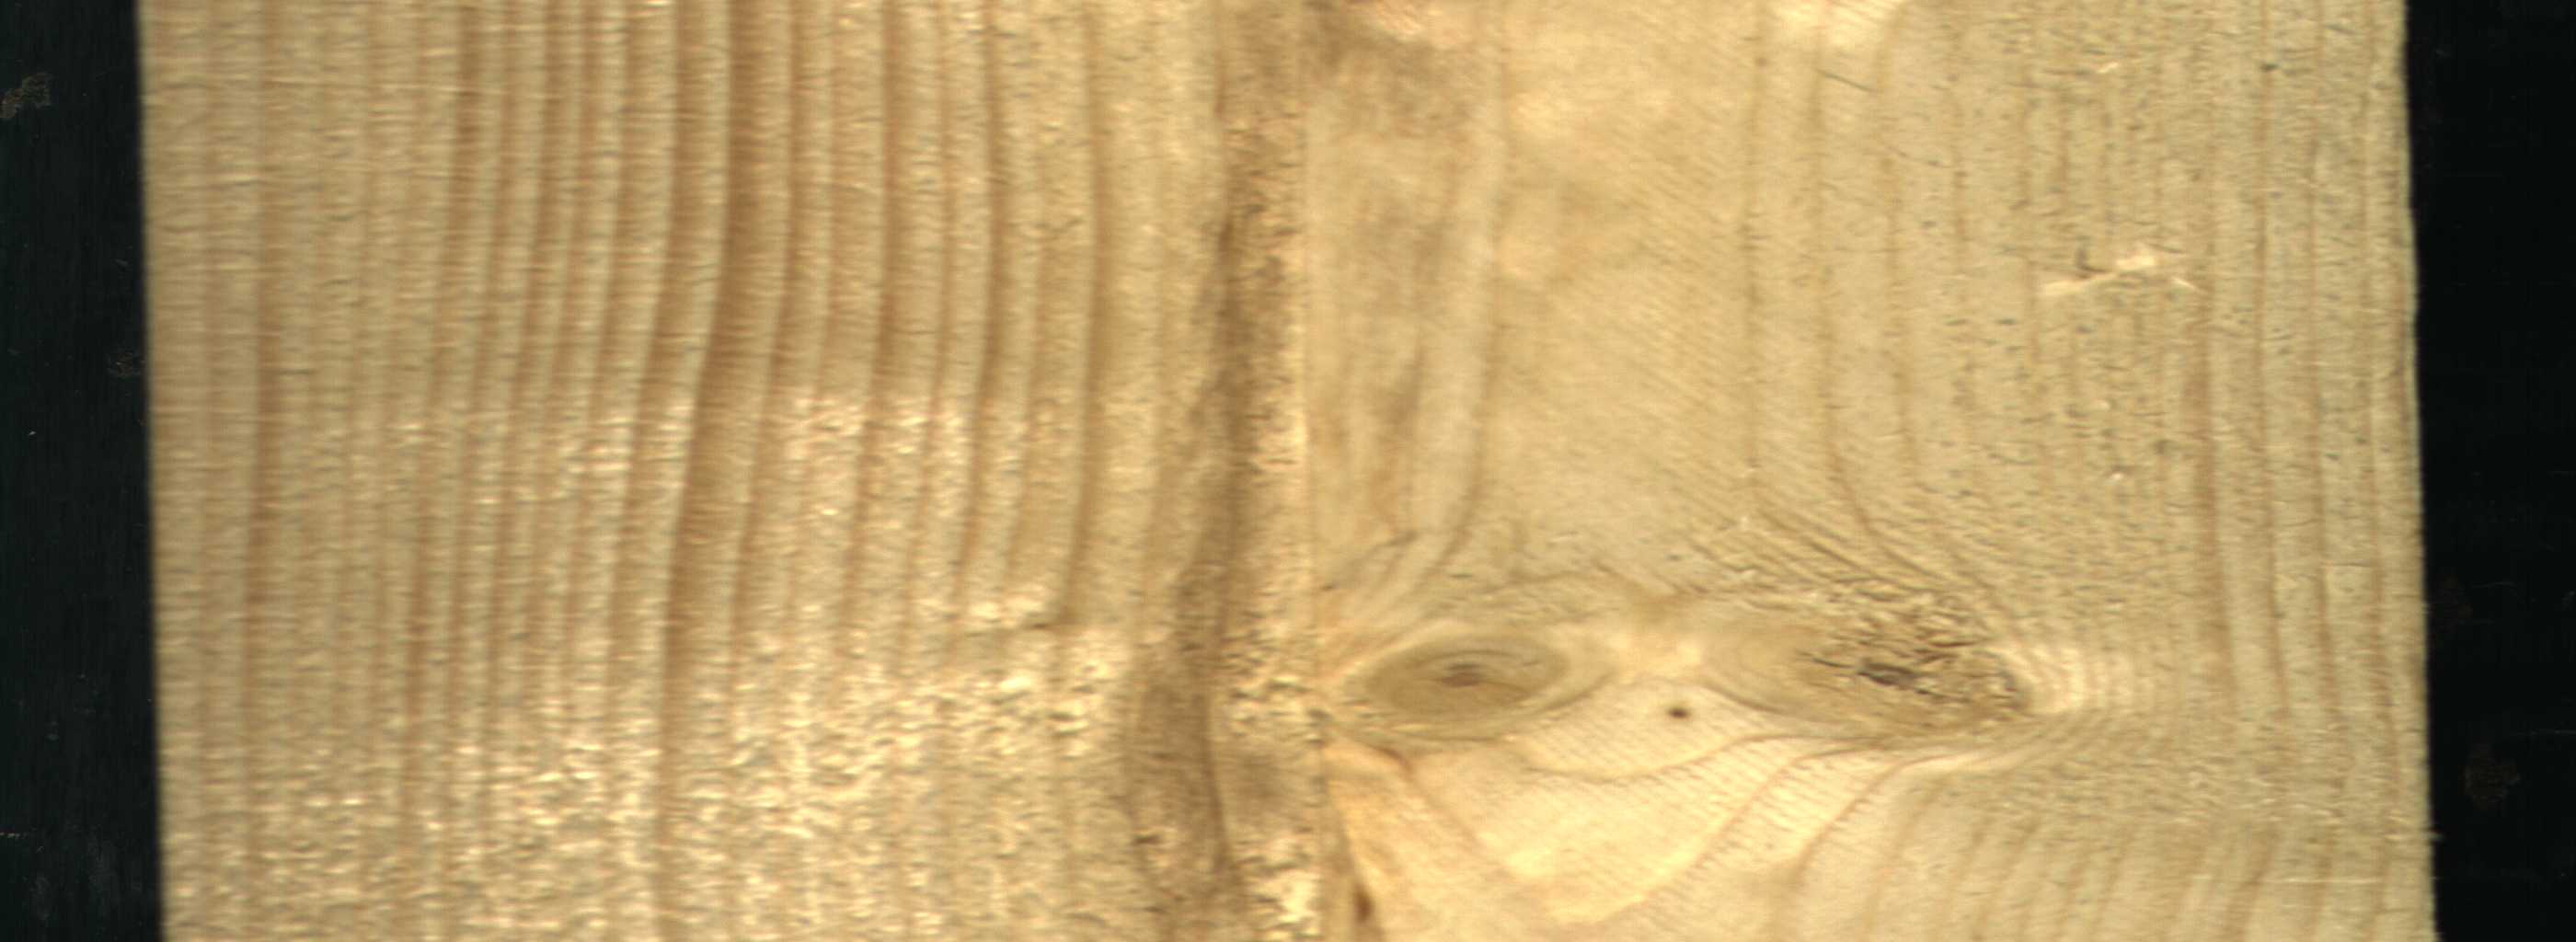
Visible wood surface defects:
resin
Live_Knot
Live_Knot
Live_Knot